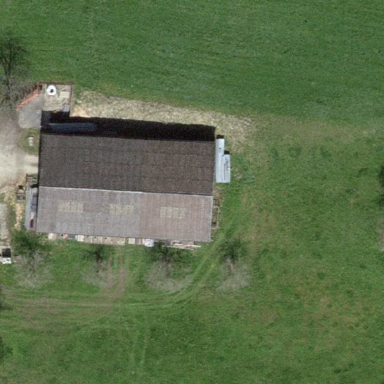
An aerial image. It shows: Farm auxiliary building.